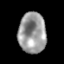
Tissue: lung
Cell type: Epithelial cells
Senescence score: 0.1848
Nuclear area (px): 1097
Mean DAPI intensity: 154.331